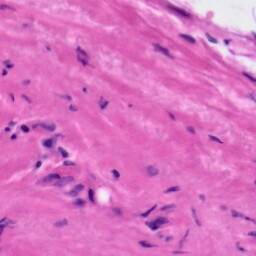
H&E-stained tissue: Tonsil